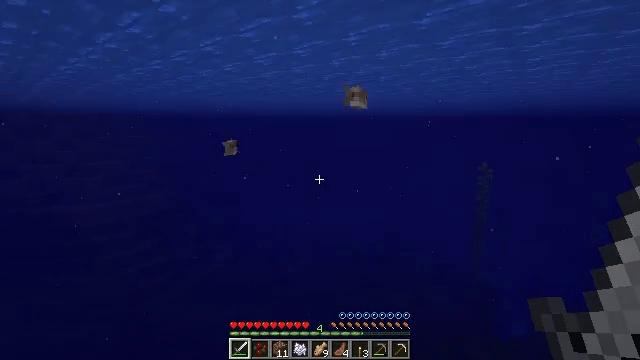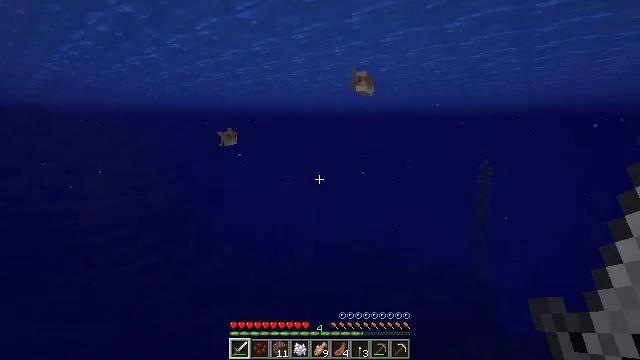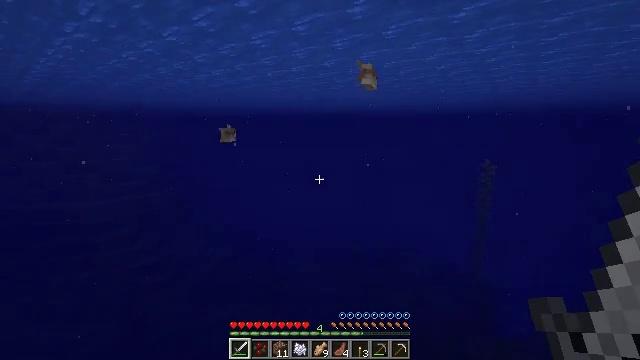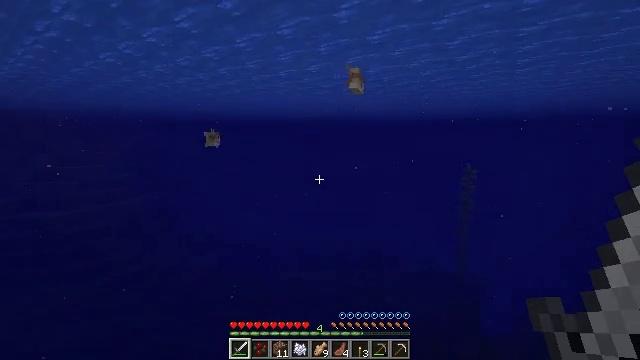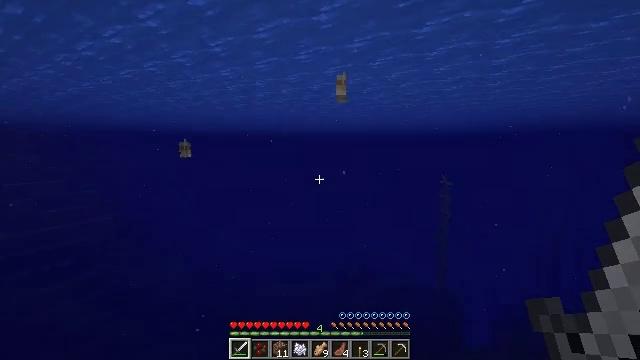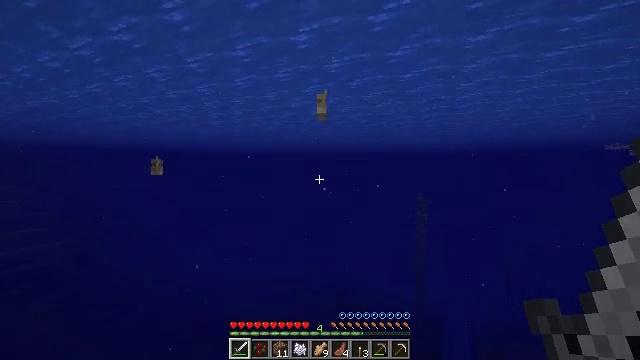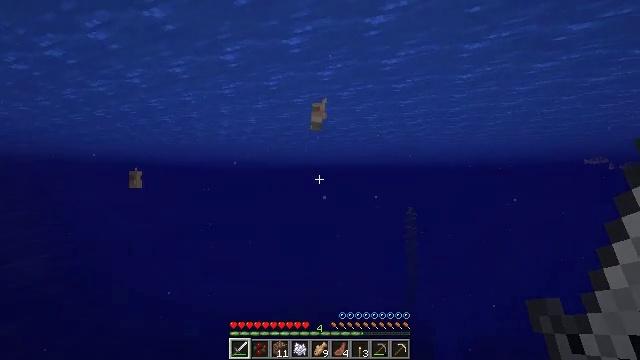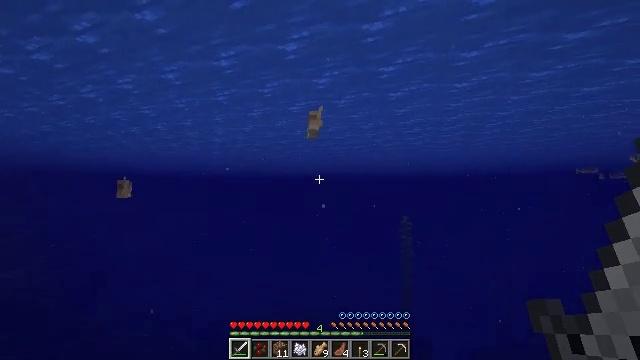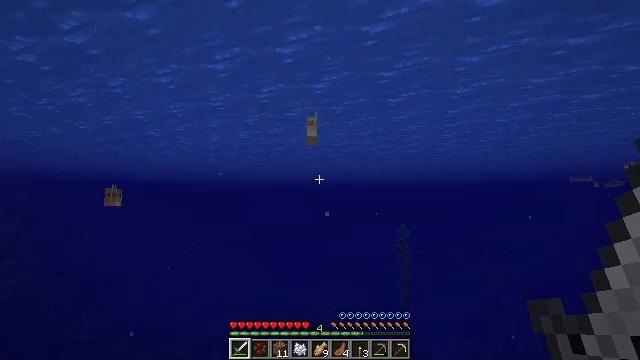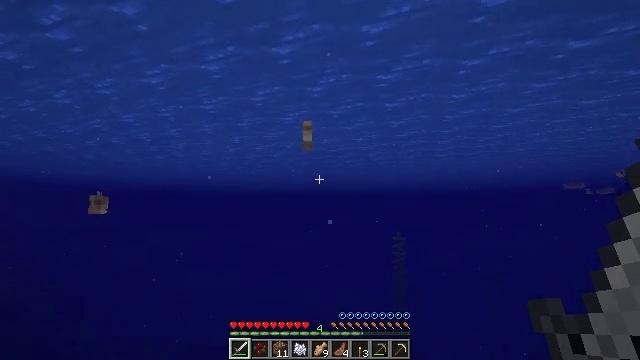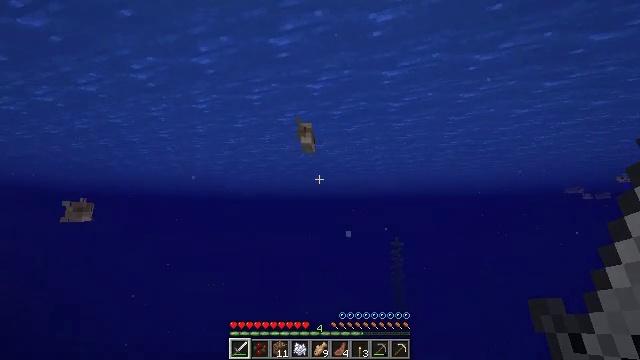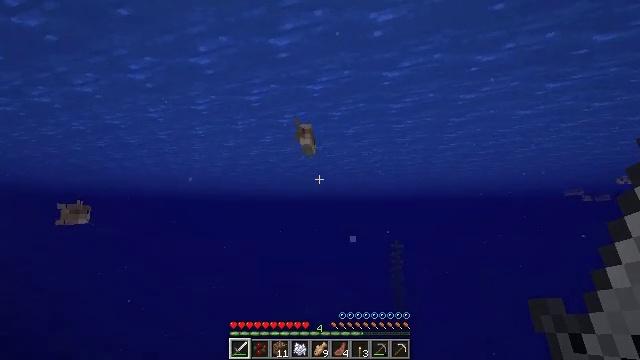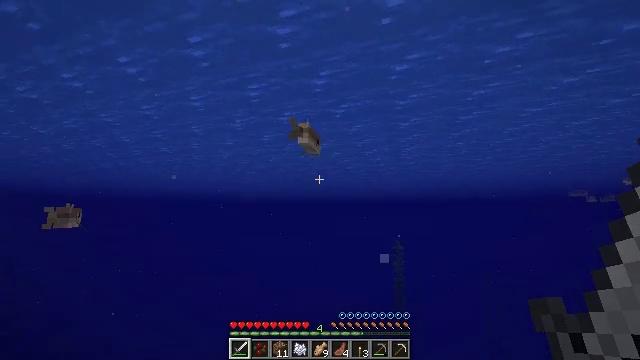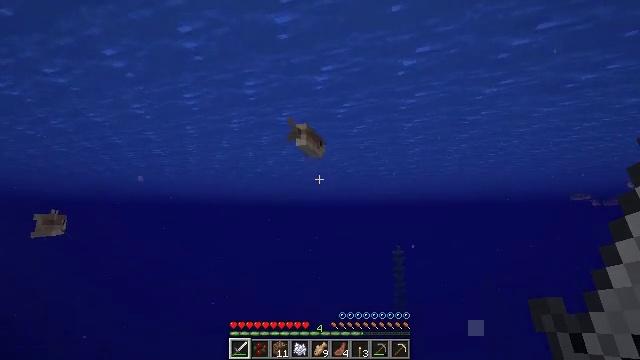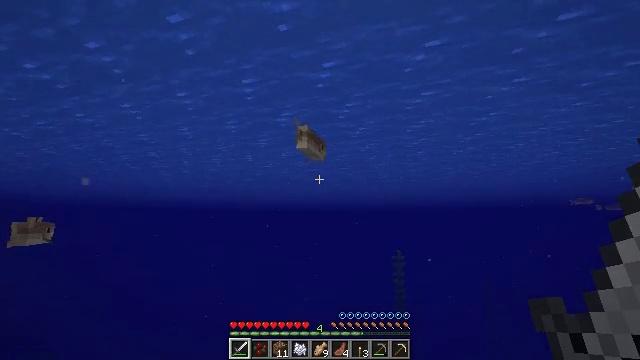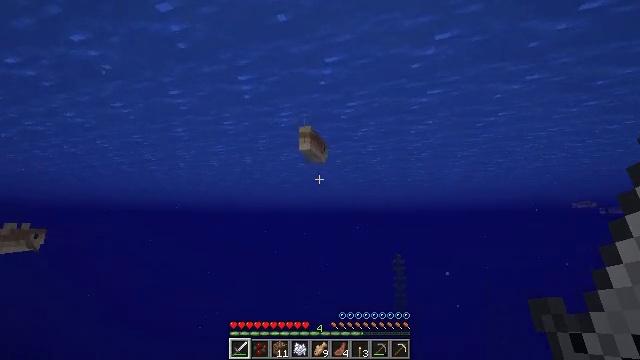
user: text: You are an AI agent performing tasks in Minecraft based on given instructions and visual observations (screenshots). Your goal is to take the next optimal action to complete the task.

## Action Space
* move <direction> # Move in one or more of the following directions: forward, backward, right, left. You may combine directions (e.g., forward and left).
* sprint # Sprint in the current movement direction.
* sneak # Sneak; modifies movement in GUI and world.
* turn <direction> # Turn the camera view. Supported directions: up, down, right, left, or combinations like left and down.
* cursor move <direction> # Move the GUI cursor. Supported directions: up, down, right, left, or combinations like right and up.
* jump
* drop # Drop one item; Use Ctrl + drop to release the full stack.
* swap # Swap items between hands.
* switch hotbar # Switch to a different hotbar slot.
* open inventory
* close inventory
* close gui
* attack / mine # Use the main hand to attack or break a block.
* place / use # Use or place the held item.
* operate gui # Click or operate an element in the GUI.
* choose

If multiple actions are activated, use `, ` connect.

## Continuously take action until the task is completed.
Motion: motion action
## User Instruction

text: Hunt a cod.
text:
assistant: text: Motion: move forward
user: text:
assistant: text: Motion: move forward
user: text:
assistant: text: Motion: move forward, turn right and up
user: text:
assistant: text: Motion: move forward, turn right and up
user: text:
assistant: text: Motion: move forward, turn right and up
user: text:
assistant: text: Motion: move forward, turn right and up
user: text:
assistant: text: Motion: move forward, turn right and up
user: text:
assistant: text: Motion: move forward, turn up
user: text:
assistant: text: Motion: move forward, turn right and up
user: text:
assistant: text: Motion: move forward, turn up
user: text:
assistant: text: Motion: move forward
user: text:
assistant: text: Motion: move forward
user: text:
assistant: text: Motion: move forward
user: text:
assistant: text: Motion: move forward
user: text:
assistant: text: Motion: move forward
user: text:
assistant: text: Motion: move forward
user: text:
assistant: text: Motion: move forward
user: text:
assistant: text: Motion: move forward
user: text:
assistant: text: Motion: move forward
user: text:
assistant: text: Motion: move forward, turn up
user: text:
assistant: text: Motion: move forward, turn up
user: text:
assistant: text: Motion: move forward, turn up
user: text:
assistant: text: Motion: move forward, turn right and up
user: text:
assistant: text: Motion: move forward, turn right and up
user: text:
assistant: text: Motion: move forward, attack / mine
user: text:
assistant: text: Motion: move forward, attack / mine
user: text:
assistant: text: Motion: move forward, attack / mine
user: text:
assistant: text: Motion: move forward
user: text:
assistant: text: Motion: move forward
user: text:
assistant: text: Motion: move forward, jump